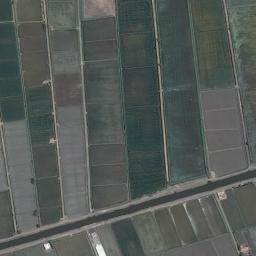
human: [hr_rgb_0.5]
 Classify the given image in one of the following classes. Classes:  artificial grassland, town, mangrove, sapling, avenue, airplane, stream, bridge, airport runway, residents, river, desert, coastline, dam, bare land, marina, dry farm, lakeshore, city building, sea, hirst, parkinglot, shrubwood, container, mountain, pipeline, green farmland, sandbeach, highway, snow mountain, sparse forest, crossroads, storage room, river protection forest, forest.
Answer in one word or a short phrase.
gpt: green farmland